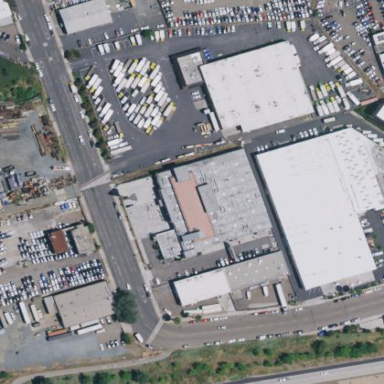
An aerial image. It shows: Building that houses motorcycle shop.